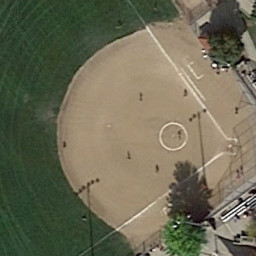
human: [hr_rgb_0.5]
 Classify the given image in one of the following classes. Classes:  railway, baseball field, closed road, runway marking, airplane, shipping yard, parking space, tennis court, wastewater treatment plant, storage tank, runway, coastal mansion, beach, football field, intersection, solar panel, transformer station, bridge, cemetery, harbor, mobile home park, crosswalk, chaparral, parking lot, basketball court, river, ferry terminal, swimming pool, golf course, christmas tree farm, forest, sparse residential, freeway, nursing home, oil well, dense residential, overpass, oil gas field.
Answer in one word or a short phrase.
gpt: baseball field